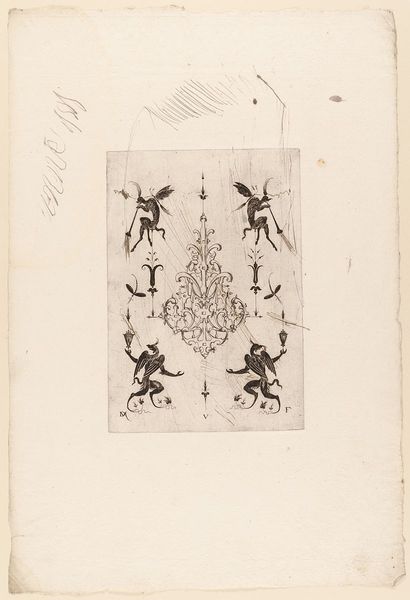
Titel: Eine Agraffe
Künstler: Daniel Mignot
Standort: Hamburg
Institution: Museum für Kunst und Gewerbe Hamburg
Schlagwörter: flügel, weiß, schmuck, schwarz, blüten, brosche, renaissance, schwanz, grafik, graphik, ornamente, fotografie, photographie, spange, schnalle, druck, druckgraphik, druckgrafik, stich, bleistift, gestalten, kunstgewerbe, teufel, fabelwesen, paper, kupferstich, kunsthandwerk, ungeheuer, drachen, monster, groteske, fabeltier, fabeltiere, goldschmiedearbeit, agraffe, gerippt, zwitterwesen, monstrum, juwelen, reproduktionen, industriedesign, druckerzeugnisse, schweifwerk, büttenpapier, ornamentstich, vorlageblätter, mythical creatures, tarot card